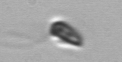
Label: flagellate